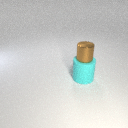
large cyan rubber cylinder below small brown metal cylinder